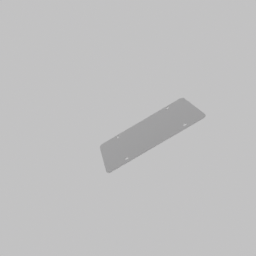
Label: mechanical